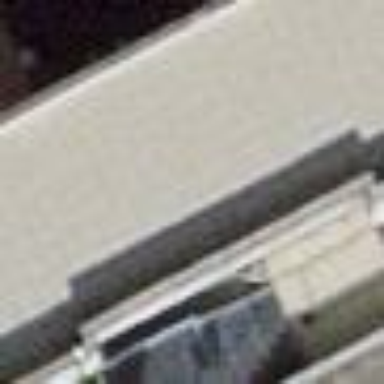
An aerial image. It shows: View of roof of building.